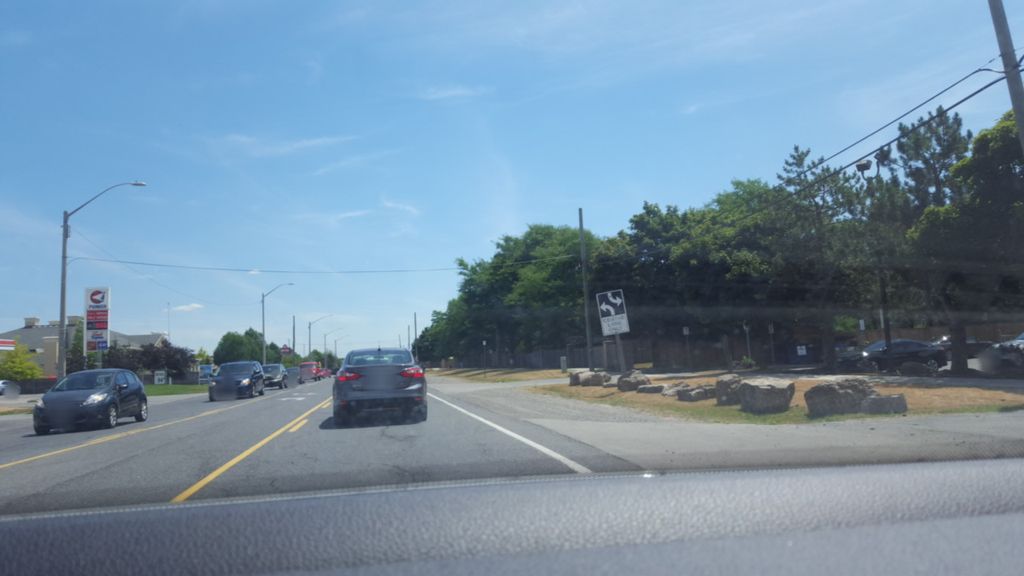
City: hamilton